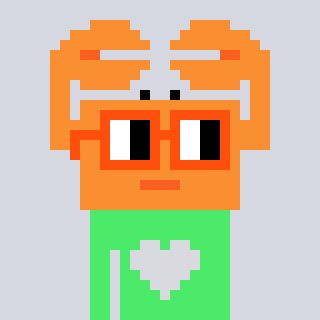
a pixel art character with square orange glasses, a crab-shaped head and a teal-colored body on a cool background